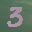
Label: 3